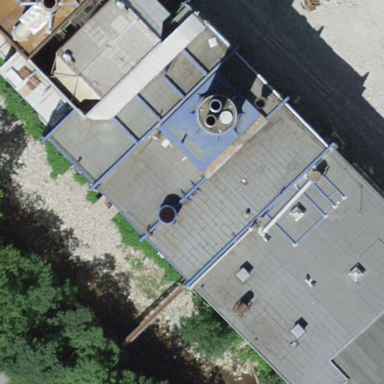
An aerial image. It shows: Industrial building.